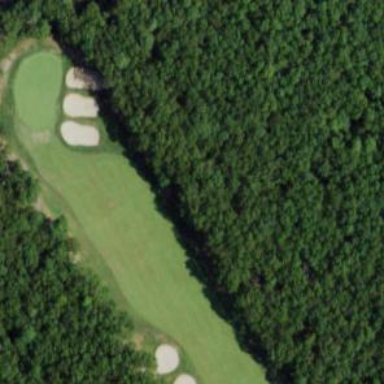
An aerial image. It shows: View of golf hole.